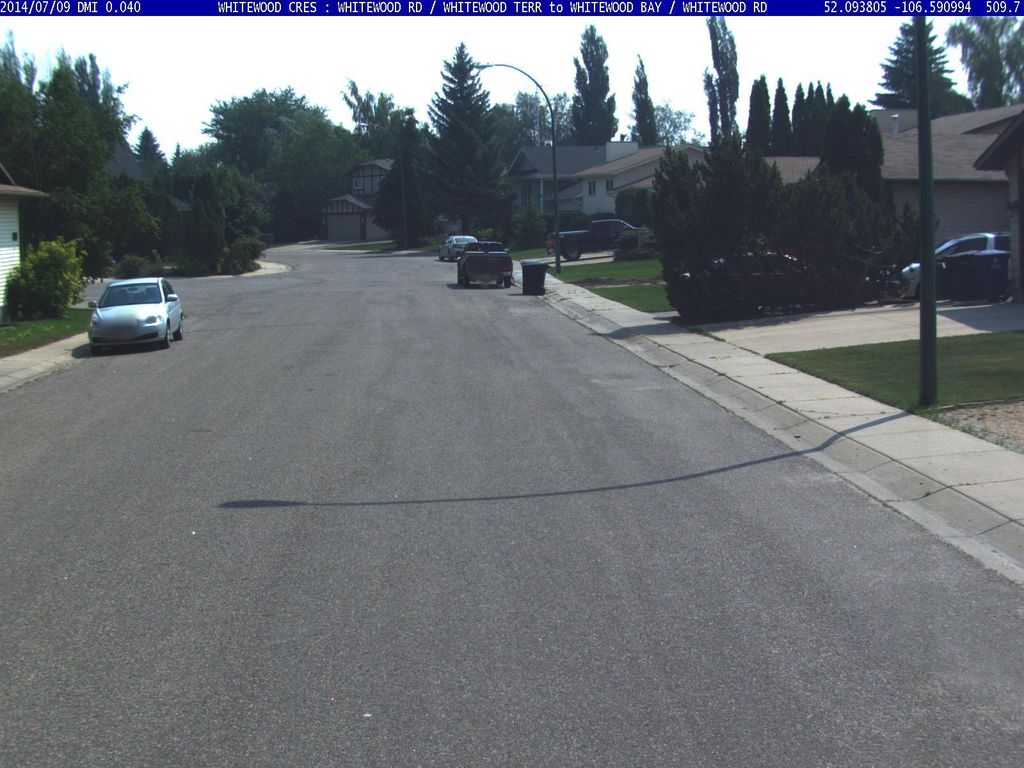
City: saskatoon